Question: I'm pretty new to the Entity framework and I'm modelling this simple structure:

With this model what I have is a Users class with a property UsersGroups (a collection of UserGroups objects).
I would like to have a Users class with a property like Groups with type Tuple or something like this (a new PriorizedGroup class, etc) that is much more related with the bussines.
Is this possible with the Entity framework?
Thanks in advance.
EDIT: If I were modeling the bussines objects I would create a User class with a Groups property that contained all the groups the user pertains with an extra property to store its priority (with a tuple, with an inherited class, as you wish). The thing is that I feel that the objects created by the Entity framework resemble the SQL structure, not the business structure.
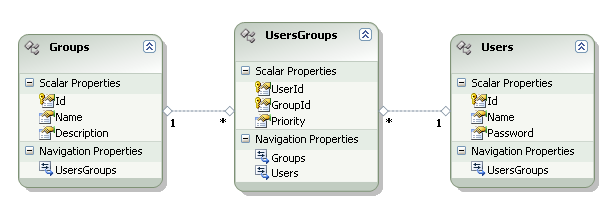
Answer: Not directly. EF can map the relation only in the way you see it at the moment but you can add your custom behavior to your partial part of the entity. The simple way is something like
'''
public partial class Users
{
public IEnumerable<PrioritizedGroup> Groups
{
get
{
return UserGroups.Select(ug => new PrioritizedGroup
{
Priority = ug.Priority,
Id = ug.Group.Id,
Name = ug.Group.Name,
Description = ug.Group.Description
})
.OrderBy(g => g.Priority);
}
}
}
'''
To make this happen directly in EF you need some advanced mapping technique which will require you to modify EDMX source code directly (either DefiningQuery or QueryView) and it will make the entity read only (you will need stored procedures for modification).
To make the collection exposed on Users updatable you would probably need to use 'ObservableCollection' and transfer all modifications triggered by 'ObservableCollection' back to original 'UserGroups' collection. Once you have something like that implemented <URL>.